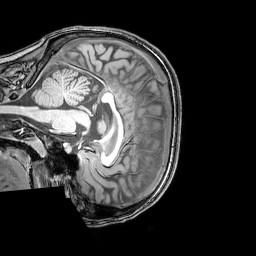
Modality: T1w
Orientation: sagittal
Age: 22
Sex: female
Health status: healthy
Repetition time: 0.081 s
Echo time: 0.037 s